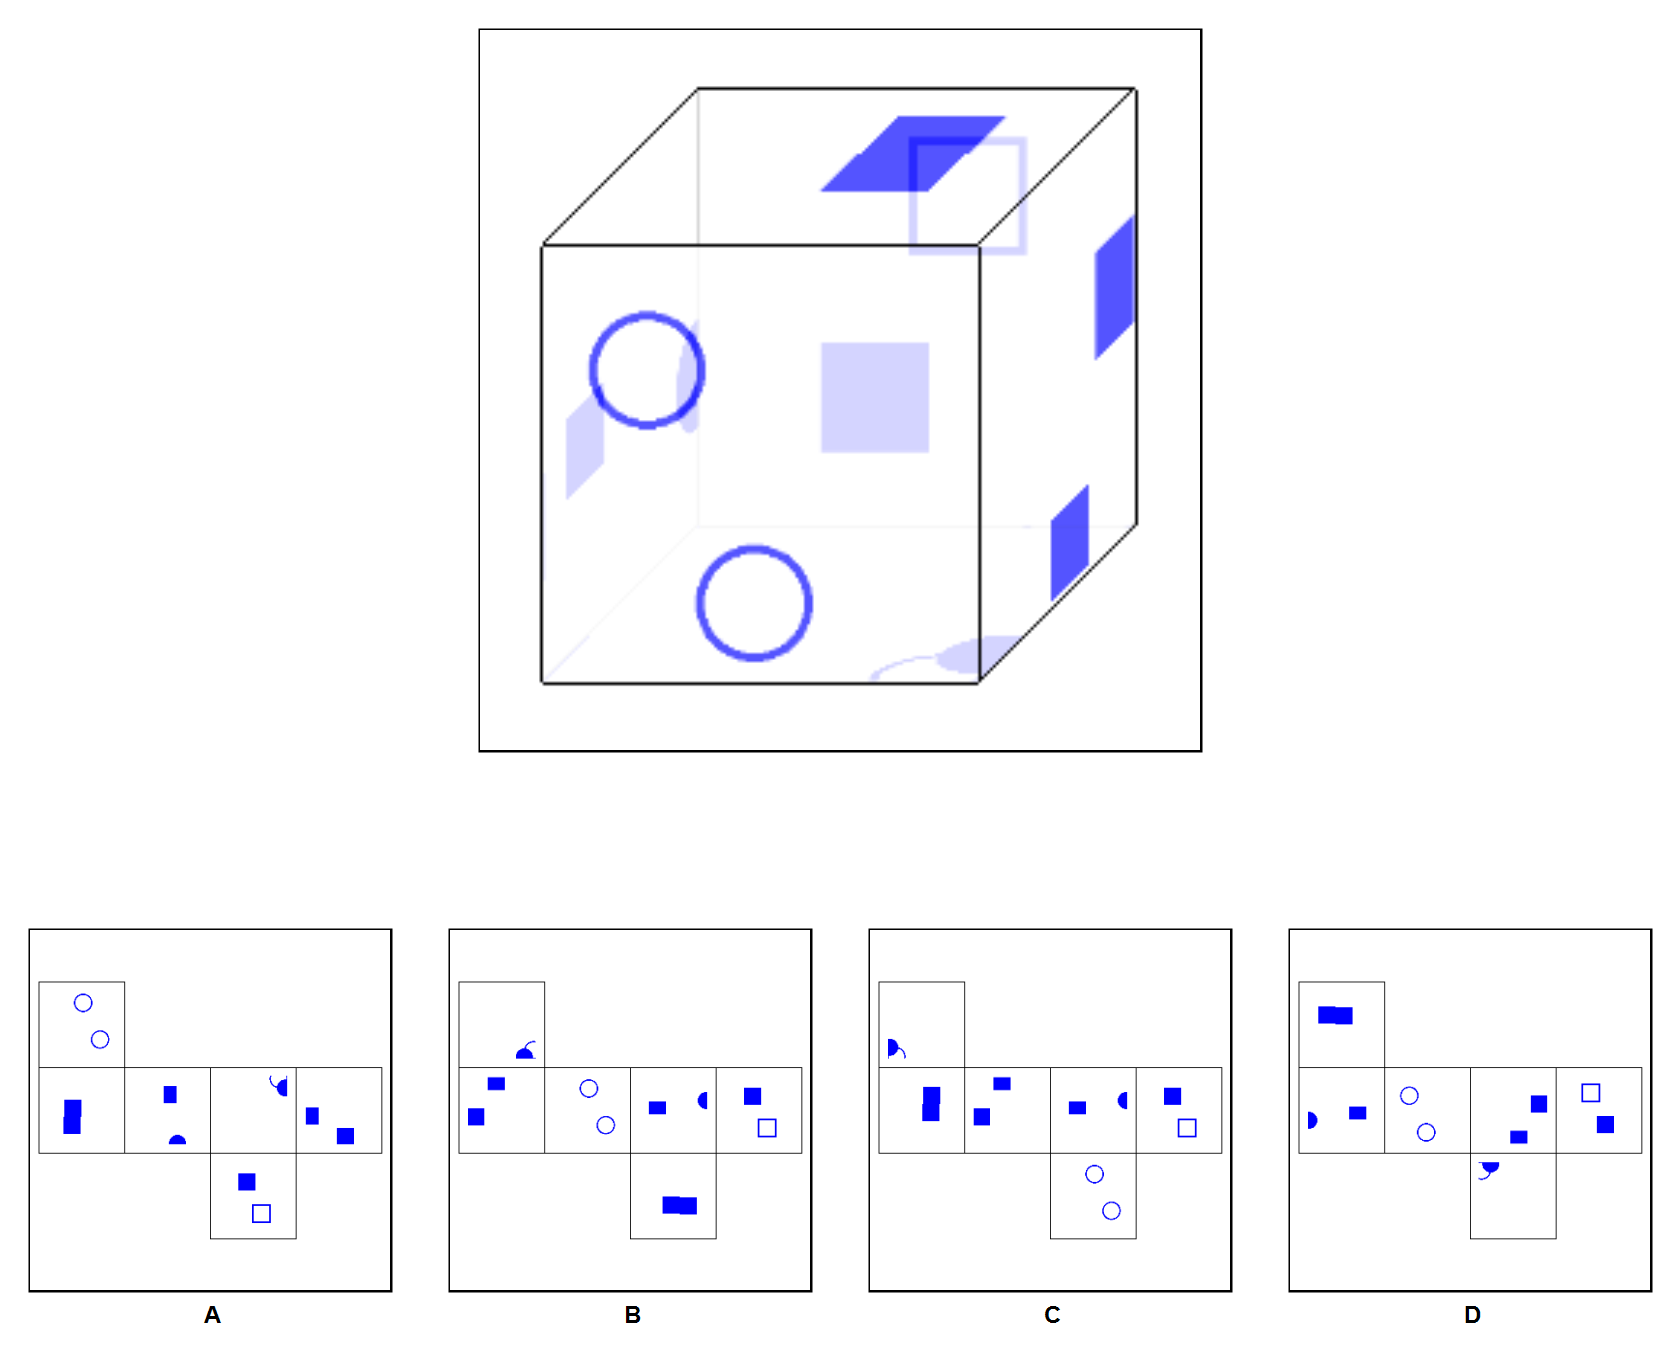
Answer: C